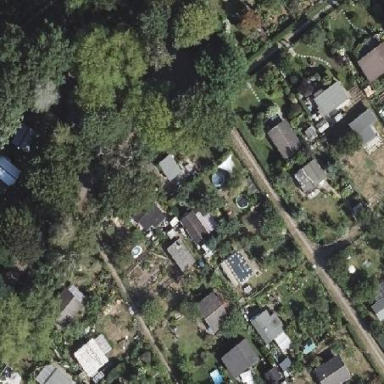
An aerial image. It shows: Plot within allotments.